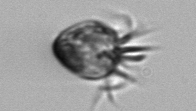
Label: Ciliophora